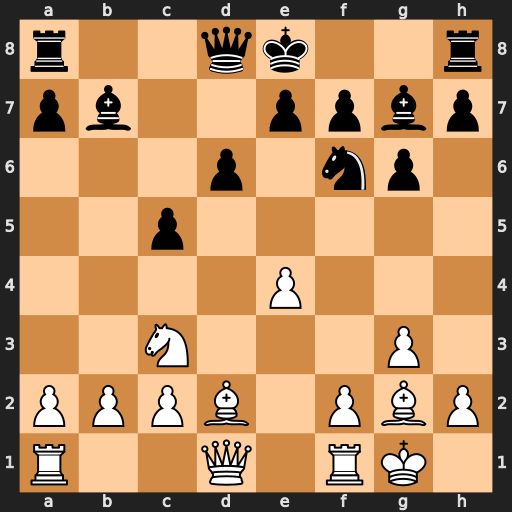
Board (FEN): r2qk2r/pb2ppbp/3p1np1/2p5/4P3/2N3P1/PPPB1PBP/R2Q1RK1
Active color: w
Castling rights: kq
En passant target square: -
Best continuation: e5 Bxg2 exf6 Bxf6 Kxg2